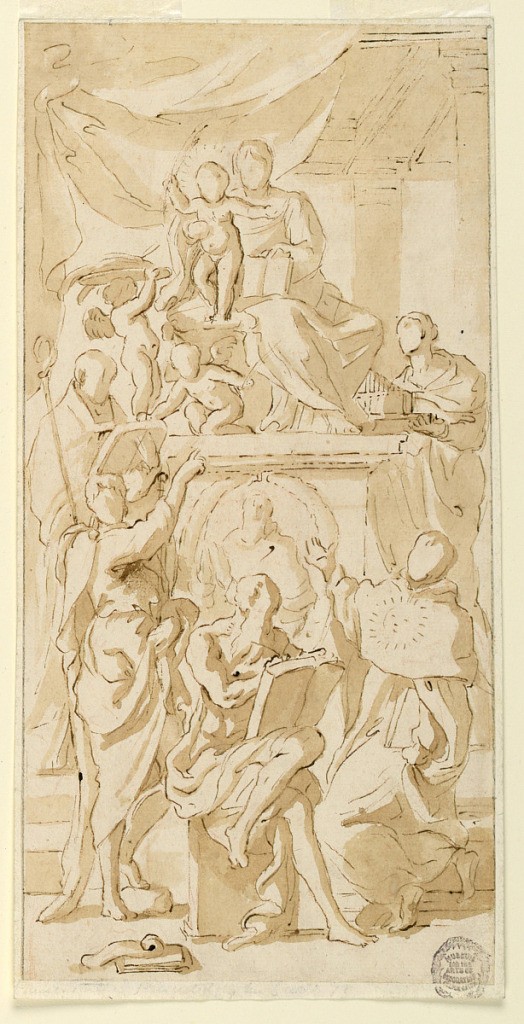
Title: Virgin and Child with Saints
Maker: Charles Mellin, French, 1600 - 1649
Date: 1620–49
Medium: Pen and brown ink, brush and sepia wash over sanguine traces on laid paper
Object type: Drawing
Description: The Virgin sits with Child behind her, standing on a pedestal upon steps.  Beside the group are two angels one of them carrying a cardinal's hat.  Beside the pedestal stand at left a bishop with a book and crozier, at right St. Cecilia.  In front of the pedestal are St. John the Baptist standing, St. Jerome sitting and visiting St. Thomas Aquinas kneeling in the background, above.